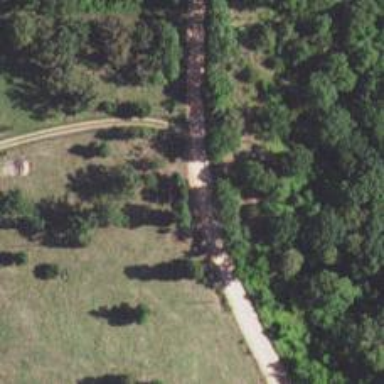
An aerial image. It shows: Unclassified road with grade 2 track type.